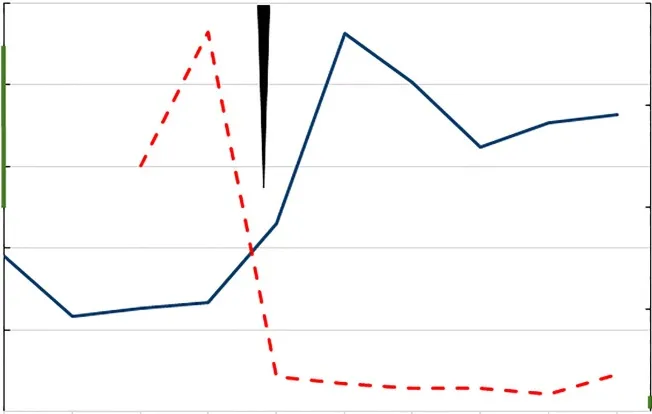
Timeline showing serum phosphate and FGF23 (C-terminus) concentrations at diagnosis and postoperatively. Time of surgery is marked with the black triangle and X-axis presents the time in months relative to surgery. Reference ranges are 0.76-1.41 mmol/l, and 26-110 kRU/l are marked to the y-axes with a bar, respectively.
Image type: chart (chart)